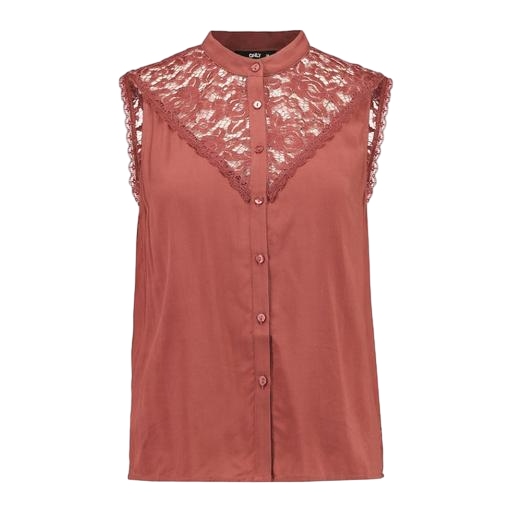
multicolor vero moda rust high neck blouse, sleeveless and lace detail, multicolor vila rust lace insert blouse, white background